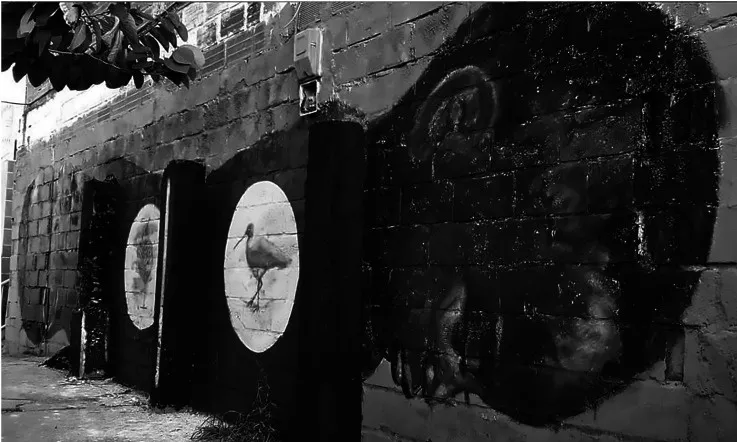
A mural of an afro descendant kid painted by Sr. OK (Agroarte, 2017).
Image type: radiology (mri)